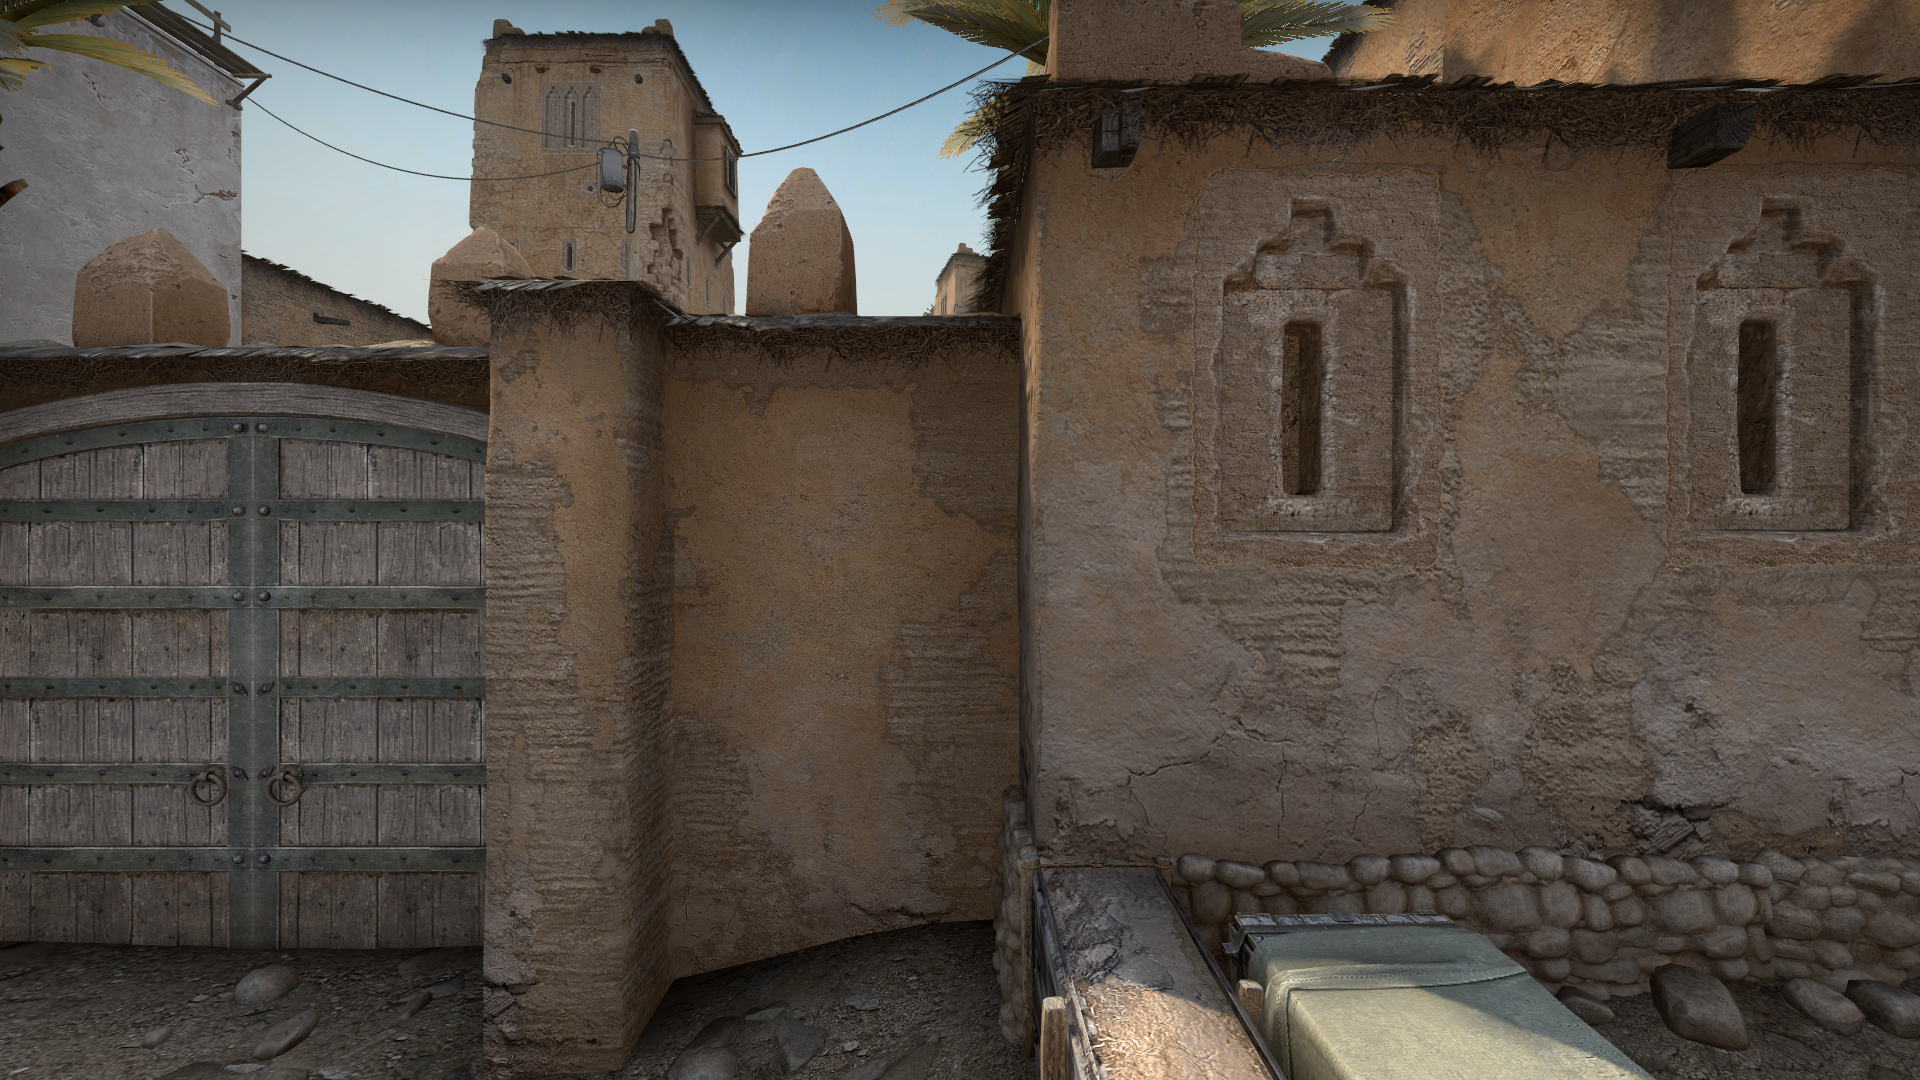
Map: de_dust2